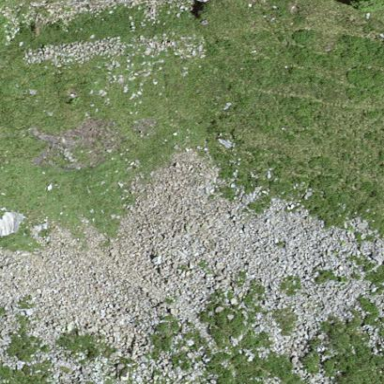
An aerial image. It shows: Natural scree.